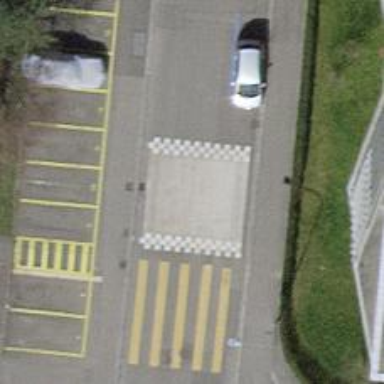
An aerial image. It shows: Traffic calming cushion.